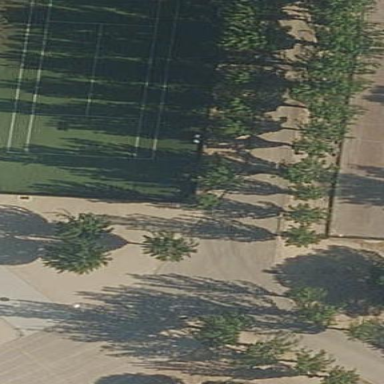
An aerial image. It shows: Tennis court on pitch designated for leisure land.